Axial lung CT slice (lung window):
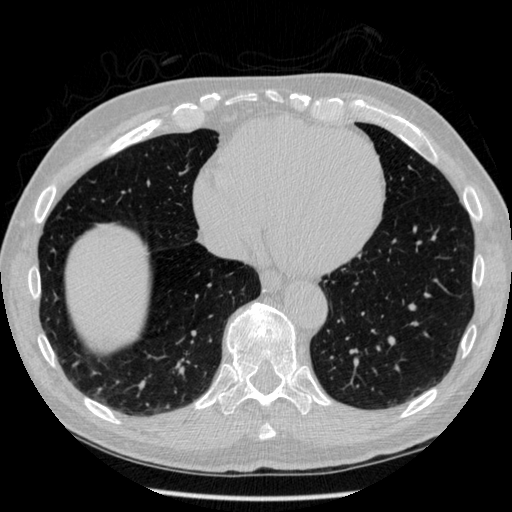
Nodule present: no